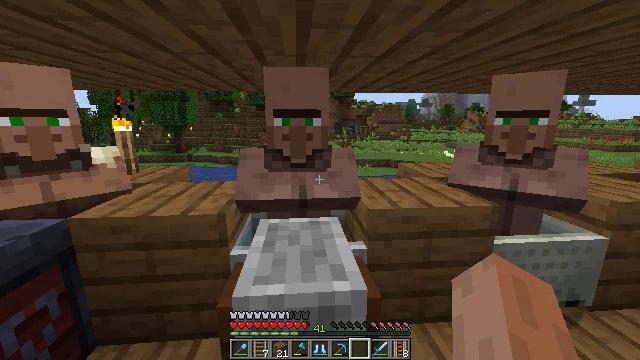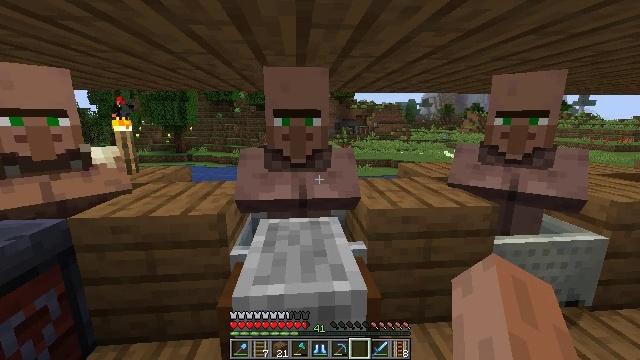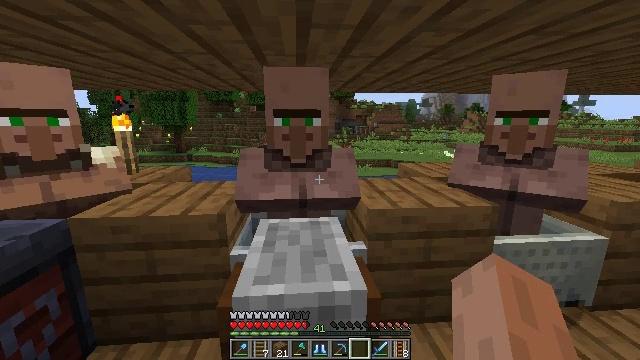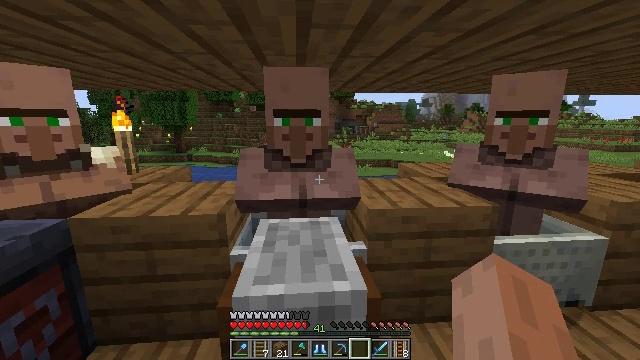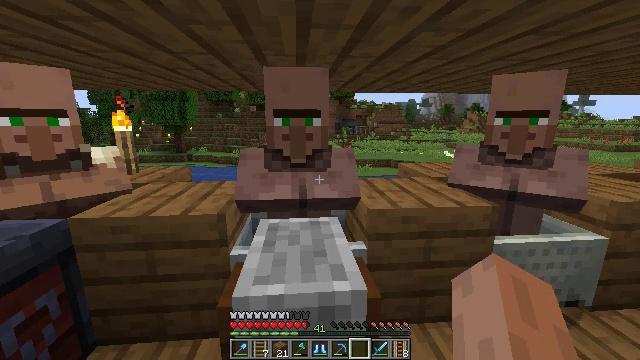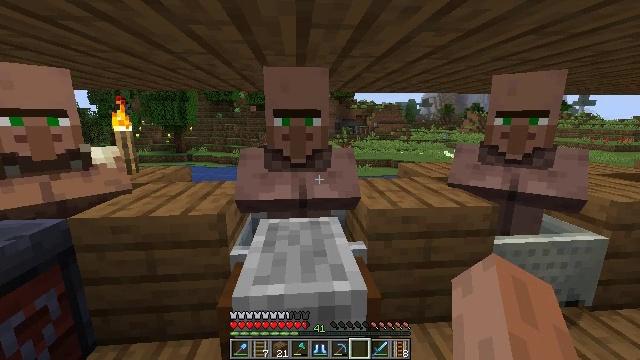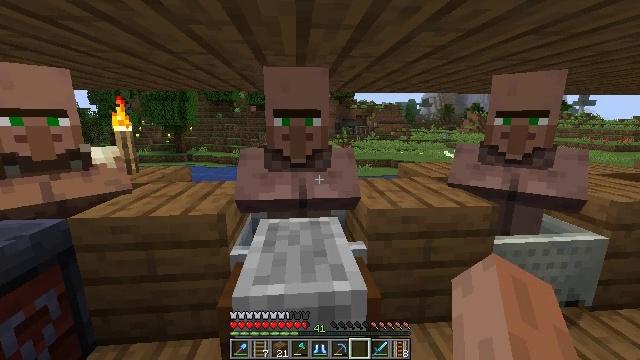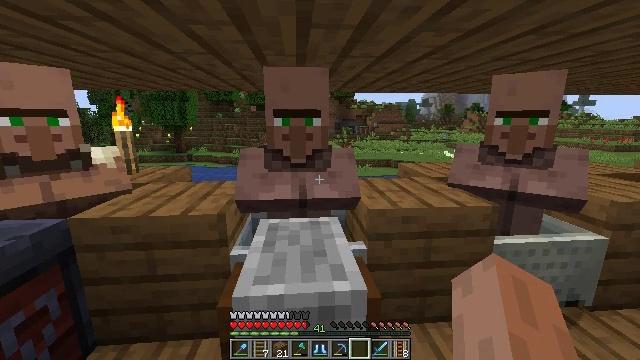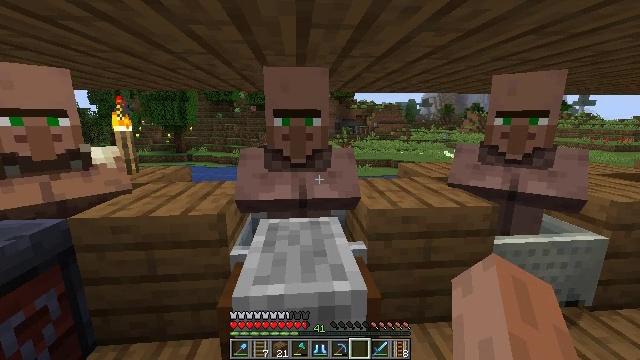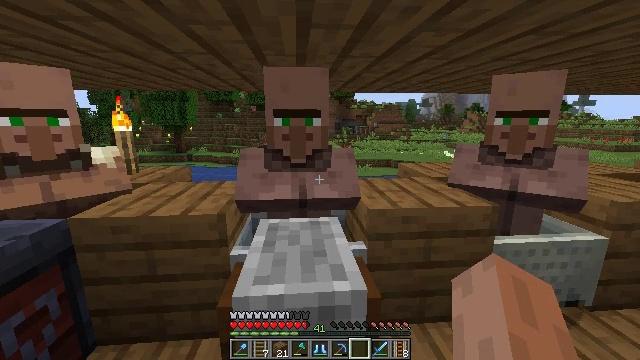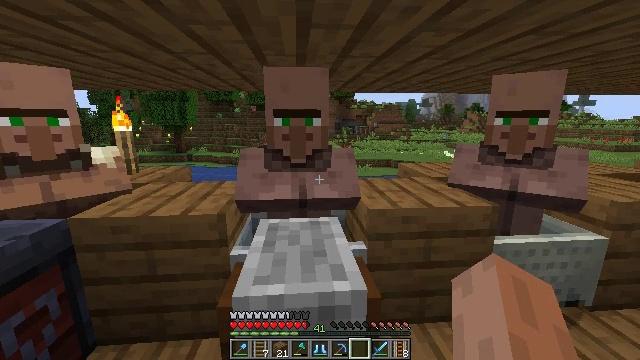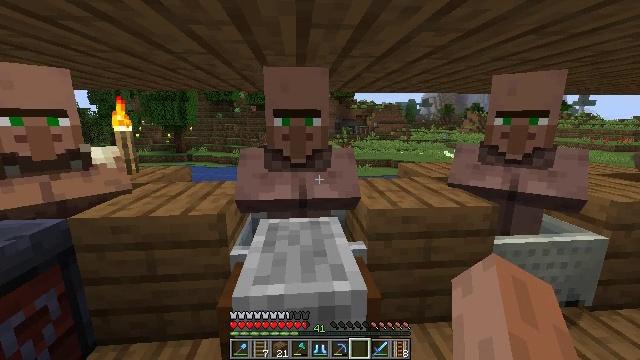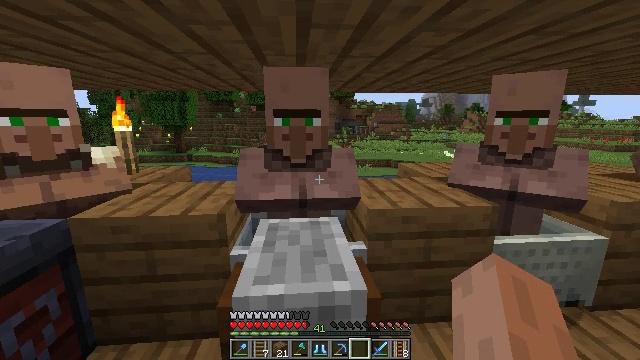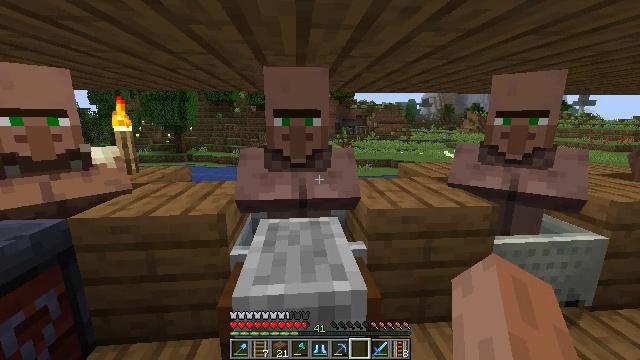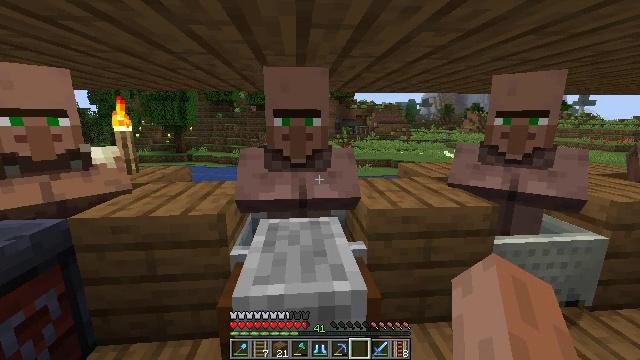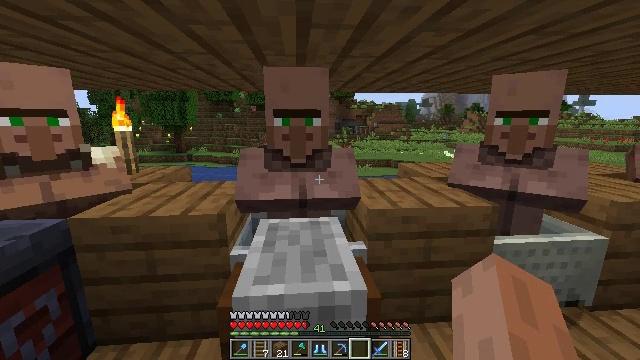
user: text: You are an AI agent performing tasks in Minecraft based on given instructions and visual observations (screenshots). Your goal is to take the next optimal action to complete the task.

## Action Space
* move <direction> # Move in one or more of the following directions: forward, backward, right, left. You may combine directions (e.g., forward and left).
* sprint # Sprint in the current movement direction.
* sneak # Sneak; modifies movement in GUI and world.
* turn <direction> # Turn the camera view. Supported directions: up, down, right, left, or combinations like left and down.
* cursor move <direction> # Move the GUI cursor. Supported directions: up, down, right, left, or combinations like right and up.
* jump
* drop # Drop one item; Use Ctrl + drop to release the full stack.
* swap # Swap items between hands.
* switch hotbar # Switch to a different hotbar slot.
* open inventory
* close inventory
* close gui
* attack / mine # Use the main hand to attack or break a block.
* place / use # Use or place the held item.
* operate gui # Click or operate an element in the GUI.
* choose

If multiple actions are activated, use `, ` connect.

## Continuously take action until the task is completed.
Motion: motion action
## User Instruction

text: Break the grindstone to collect it.
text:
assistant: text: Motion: no_op
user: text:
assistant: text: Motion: no_op
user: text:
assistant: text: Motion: no_op
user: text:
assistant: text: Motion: no_op
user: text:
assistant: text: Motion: no_op
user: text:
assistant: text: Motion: no_op
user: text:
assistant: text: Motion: no_op
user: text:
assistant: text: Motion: no_op
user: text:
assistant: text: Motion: no_op
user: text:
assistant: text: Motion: no_op
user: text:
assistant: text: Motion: no_op
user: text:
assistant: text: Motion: no_op
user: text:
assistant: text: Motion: no_op
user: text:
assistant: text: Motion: no_op
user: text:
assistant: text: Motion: no_op
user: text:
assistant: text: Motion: no_op
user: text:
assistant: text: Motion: no_op
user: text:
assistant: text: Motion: no_op
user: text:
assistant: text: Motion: no_op
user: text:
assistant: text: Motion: no_op
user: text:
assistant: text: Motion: no_op
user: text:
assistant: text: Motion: no_op
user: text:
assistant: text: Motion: no_op
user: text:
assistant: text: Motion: no_op
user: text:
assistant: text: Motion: no_op
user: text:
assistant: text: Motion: no_op
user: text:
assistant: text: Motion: no_op
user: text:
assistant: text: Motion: no_op
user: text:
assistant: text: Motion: no_op
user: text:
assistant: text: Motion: no_op